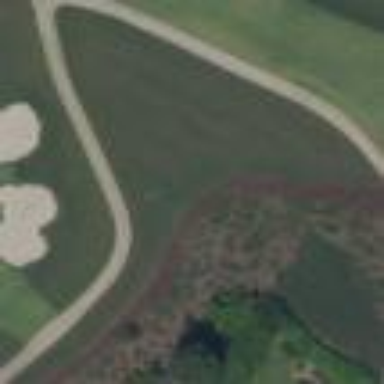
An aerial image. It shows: Golf rough area.